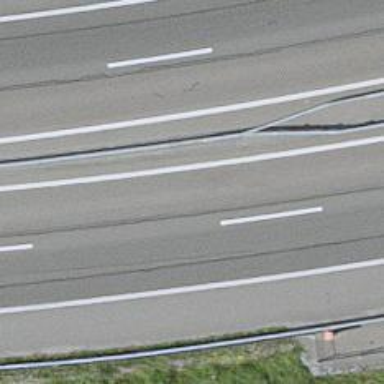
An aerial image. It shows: Asphalt motorway.